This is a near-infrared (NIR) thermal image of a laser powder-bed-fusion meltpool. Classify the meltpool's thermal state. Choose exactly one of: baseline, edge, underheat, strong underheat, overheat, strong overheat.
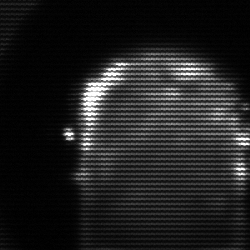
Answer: baseline